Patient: sex M, age 78
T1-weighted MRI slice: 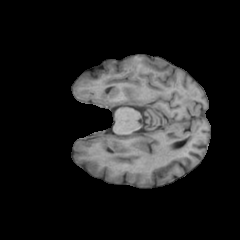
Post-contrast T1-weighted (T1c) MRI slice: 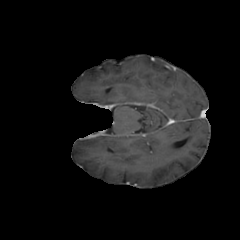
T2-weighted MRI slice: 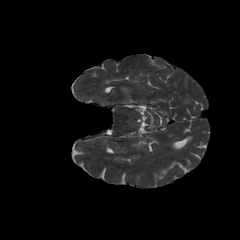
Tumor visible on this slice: no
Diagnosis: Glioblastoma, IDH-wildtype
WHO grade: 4